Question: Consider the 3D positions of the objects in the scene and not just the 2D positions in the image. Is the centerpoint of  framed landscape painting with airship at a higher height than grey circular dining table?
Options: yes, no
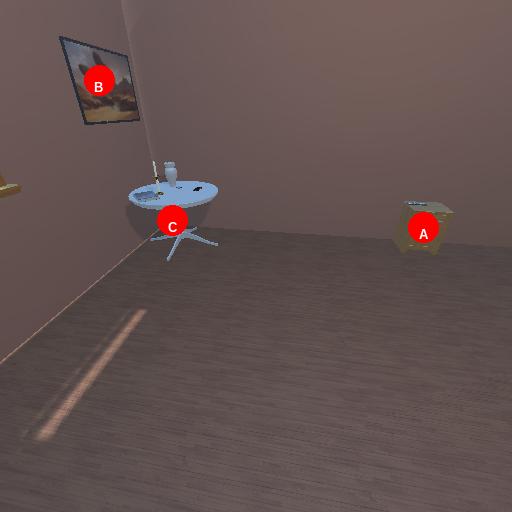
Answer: yes